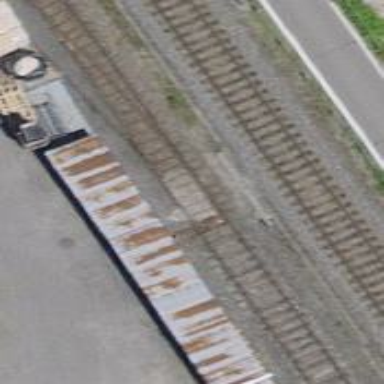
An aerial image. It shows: Railway switch.